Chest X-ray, PA view. Patient: 66 years old, sex F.
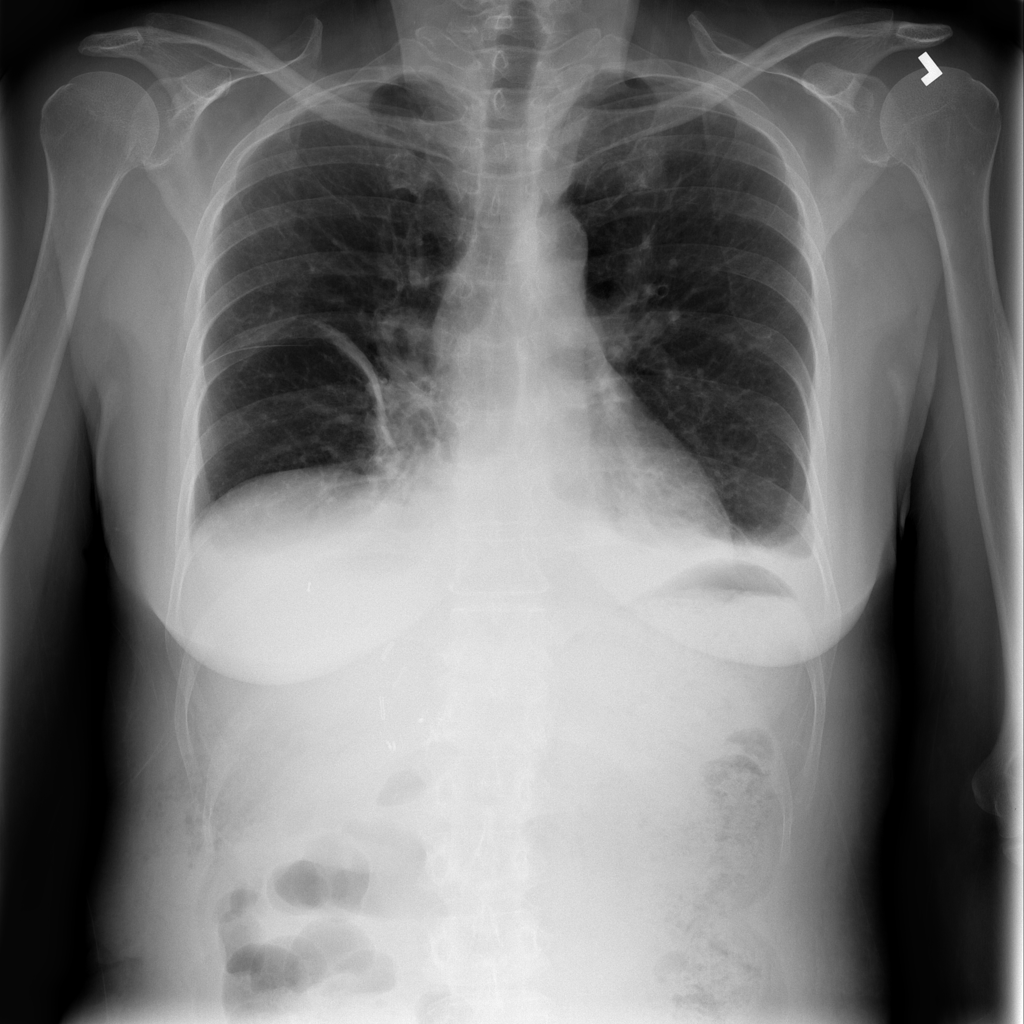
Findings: Atelectasis, Effusion, Infiltration